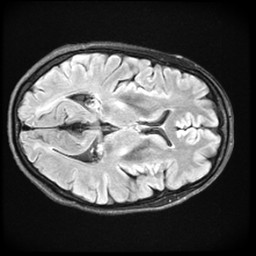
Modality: FLAIR
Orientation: axial
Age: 56
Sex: female
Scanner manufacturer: ge
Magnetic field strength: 3 T
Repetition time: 11 s
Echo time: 0.1497 s